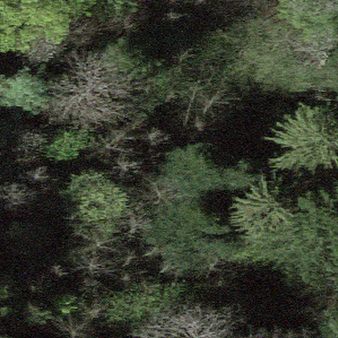
Label: other